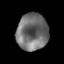
Tissue: prostate
Cell type: T cells
Senescence score: 0.2833
Nuclear area (px): 1126
Mean DAPI intensity: 111.709